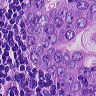
Metastatic tissue present: yes